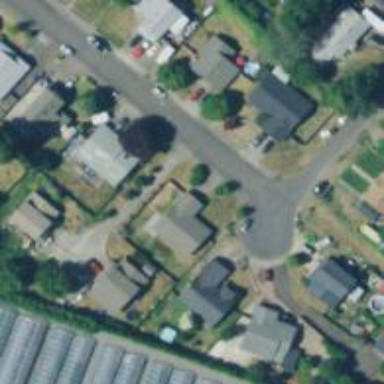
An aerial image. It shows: Living street.